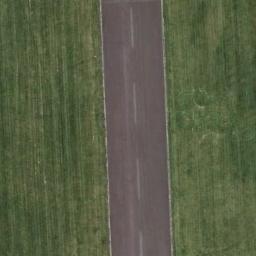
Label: runway